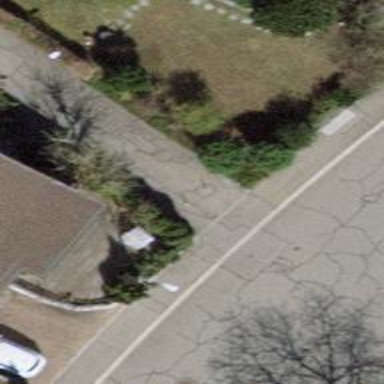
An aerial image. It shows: Bollard barrier.